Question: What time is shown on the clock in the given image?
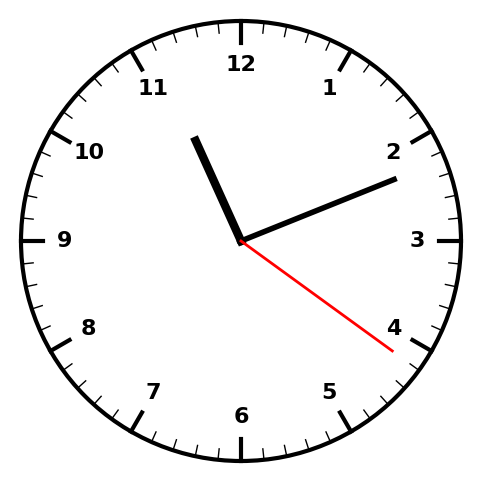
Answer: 11:11:21